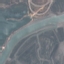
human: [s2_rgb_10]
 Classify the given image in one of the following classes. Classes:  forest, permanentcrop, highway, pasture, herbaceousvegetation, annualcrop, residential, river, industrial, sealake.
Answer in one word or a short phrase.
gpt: River